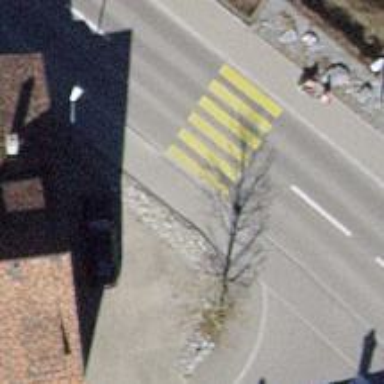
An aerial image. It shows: Marked zebra crossing on the road.